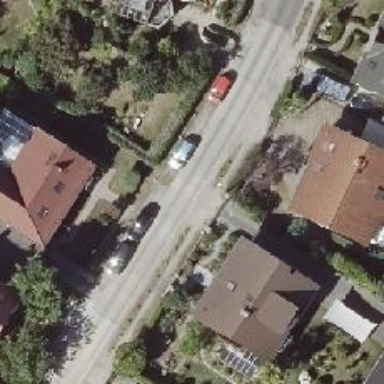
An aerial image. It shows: Residential road with concrete surface. There is sidewalk on the left and cycleway on the opposite side.